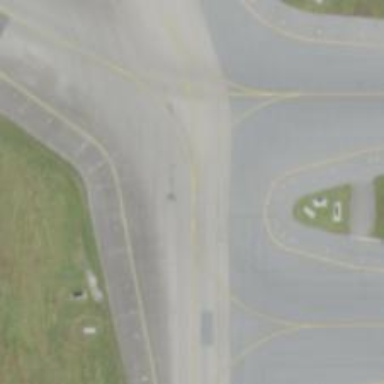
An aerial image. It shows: View of taxiway at the airport.